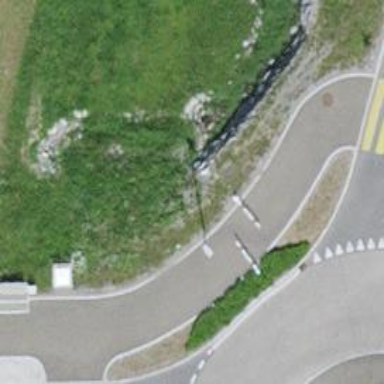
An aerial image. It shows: Cycle barrier.